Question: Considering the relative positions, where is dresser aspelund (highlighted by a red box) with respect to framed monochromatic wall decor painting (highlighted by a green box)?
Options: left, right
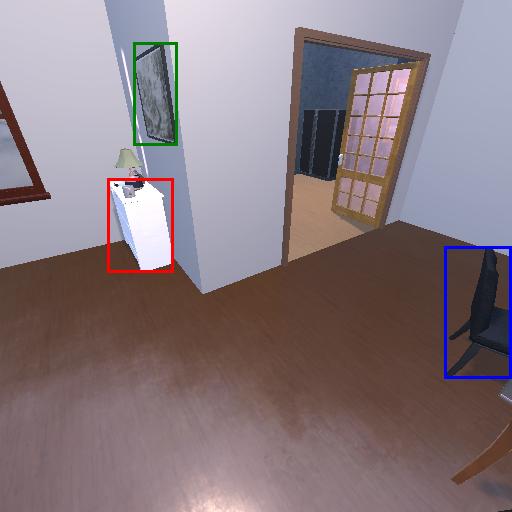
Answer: left